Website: macys
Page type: billing-address
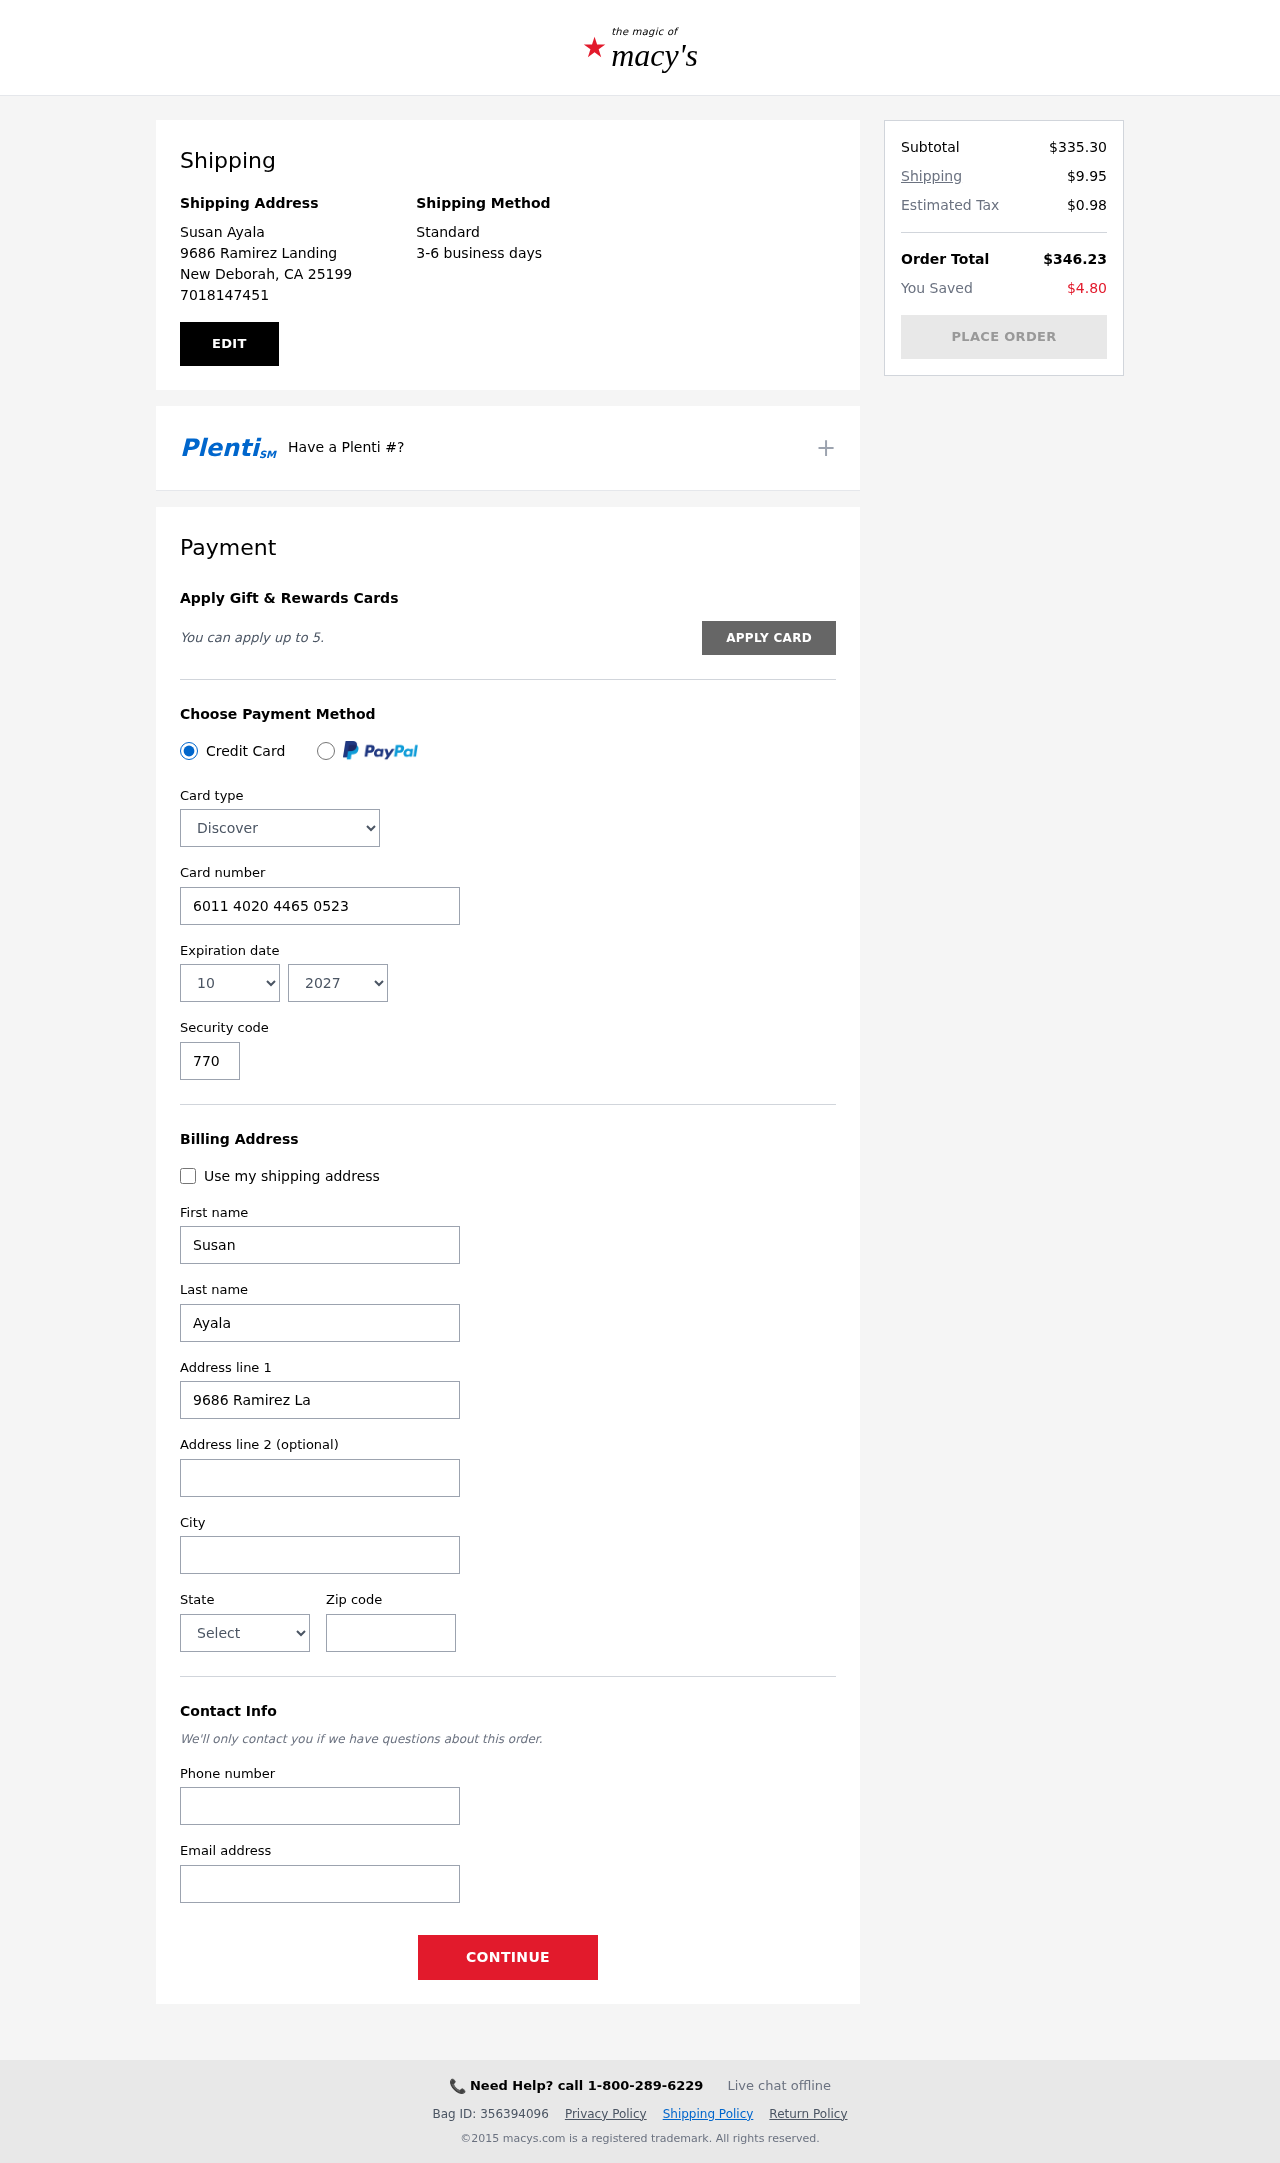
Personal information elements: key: PII_CARD_CVV
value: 770
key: PII_CARD_EXPIRY_MONTH
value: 10
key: PII_CARD_EXPIRY_YEAR
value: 27
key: PII_CARD_NUMBER
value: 6011 4020 4465 0523
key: PII_CARD_TYPE
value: Discover
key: PII_CITY
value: New Deborah
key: PII_CITY_STATE_ZIP
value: New Deborah, CA 25199
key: PII_EMAIL
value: sayala@yahoo.com
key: PII_FIRSTNAME
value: Susan
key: PII_FULLNAME
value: Susan Ayala
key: PII_LASTNAME
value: Ayala
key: PII_PHONE
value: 7018147451
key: PII_POSTCODE
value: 25199
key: PII_STATE
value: California
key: PII_STREET
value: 9686 Ramirez Landing
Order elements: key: ORDER_SUBTOTAL
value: $335.30
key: ORDER_SHIPPING_COST
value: $9.95
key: ORDER_TAX
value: $0.98
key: ORDER_TOTAL
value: $346.23
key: ORDER_SAVINGS
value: $4.80